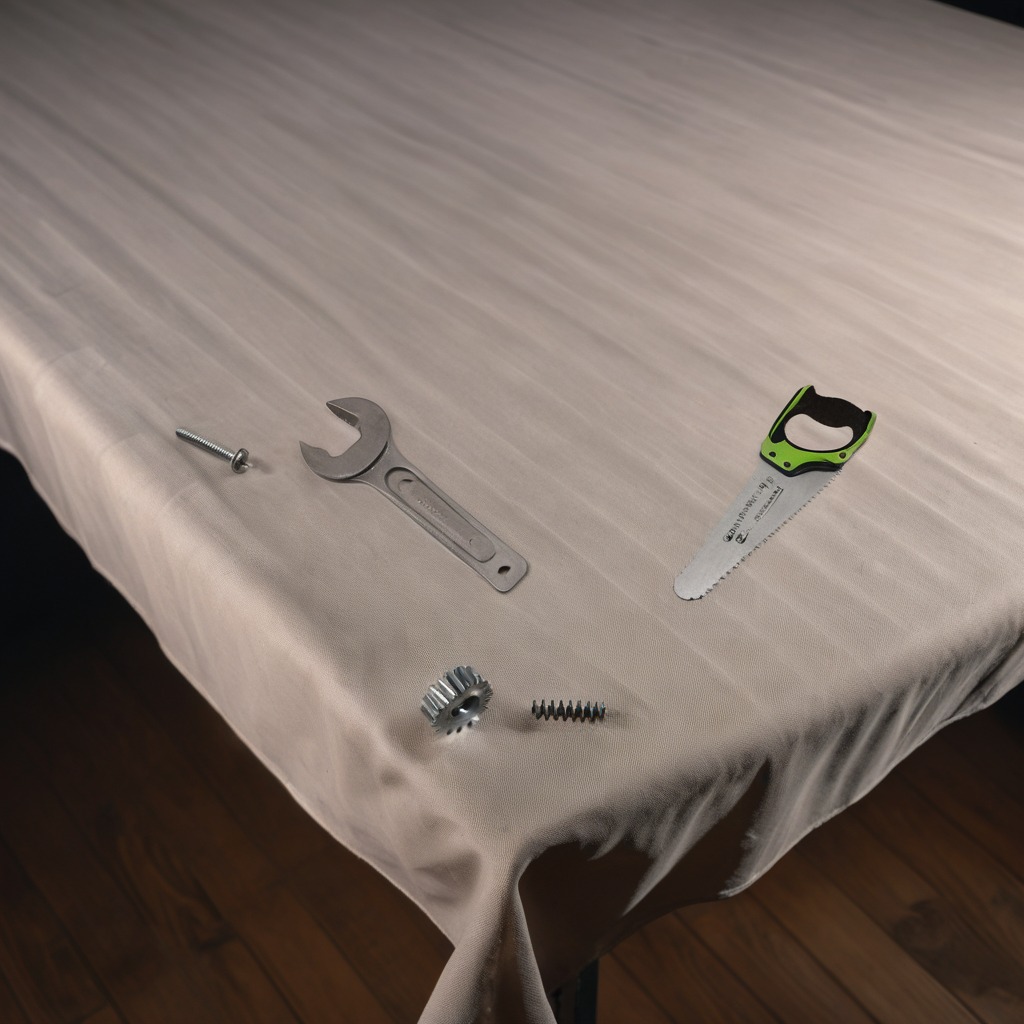
A metal gear with teeth, a metal machine screw, a coiled metal spring, a handheld metal saw, and a wrench are lying on a clean wooden table.